Field crop: maize
Growth stage: 1
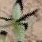
Species: datura